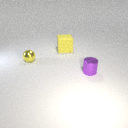
small yellow metal sphere behind small purple metal cylinder